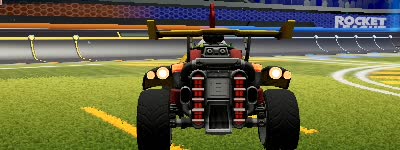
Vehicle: octane